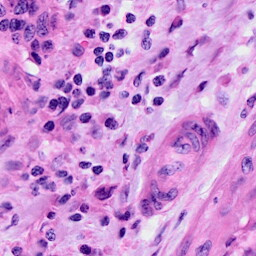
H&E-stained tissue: Cervix